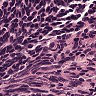
Metastatic tissue present: no